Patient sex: M
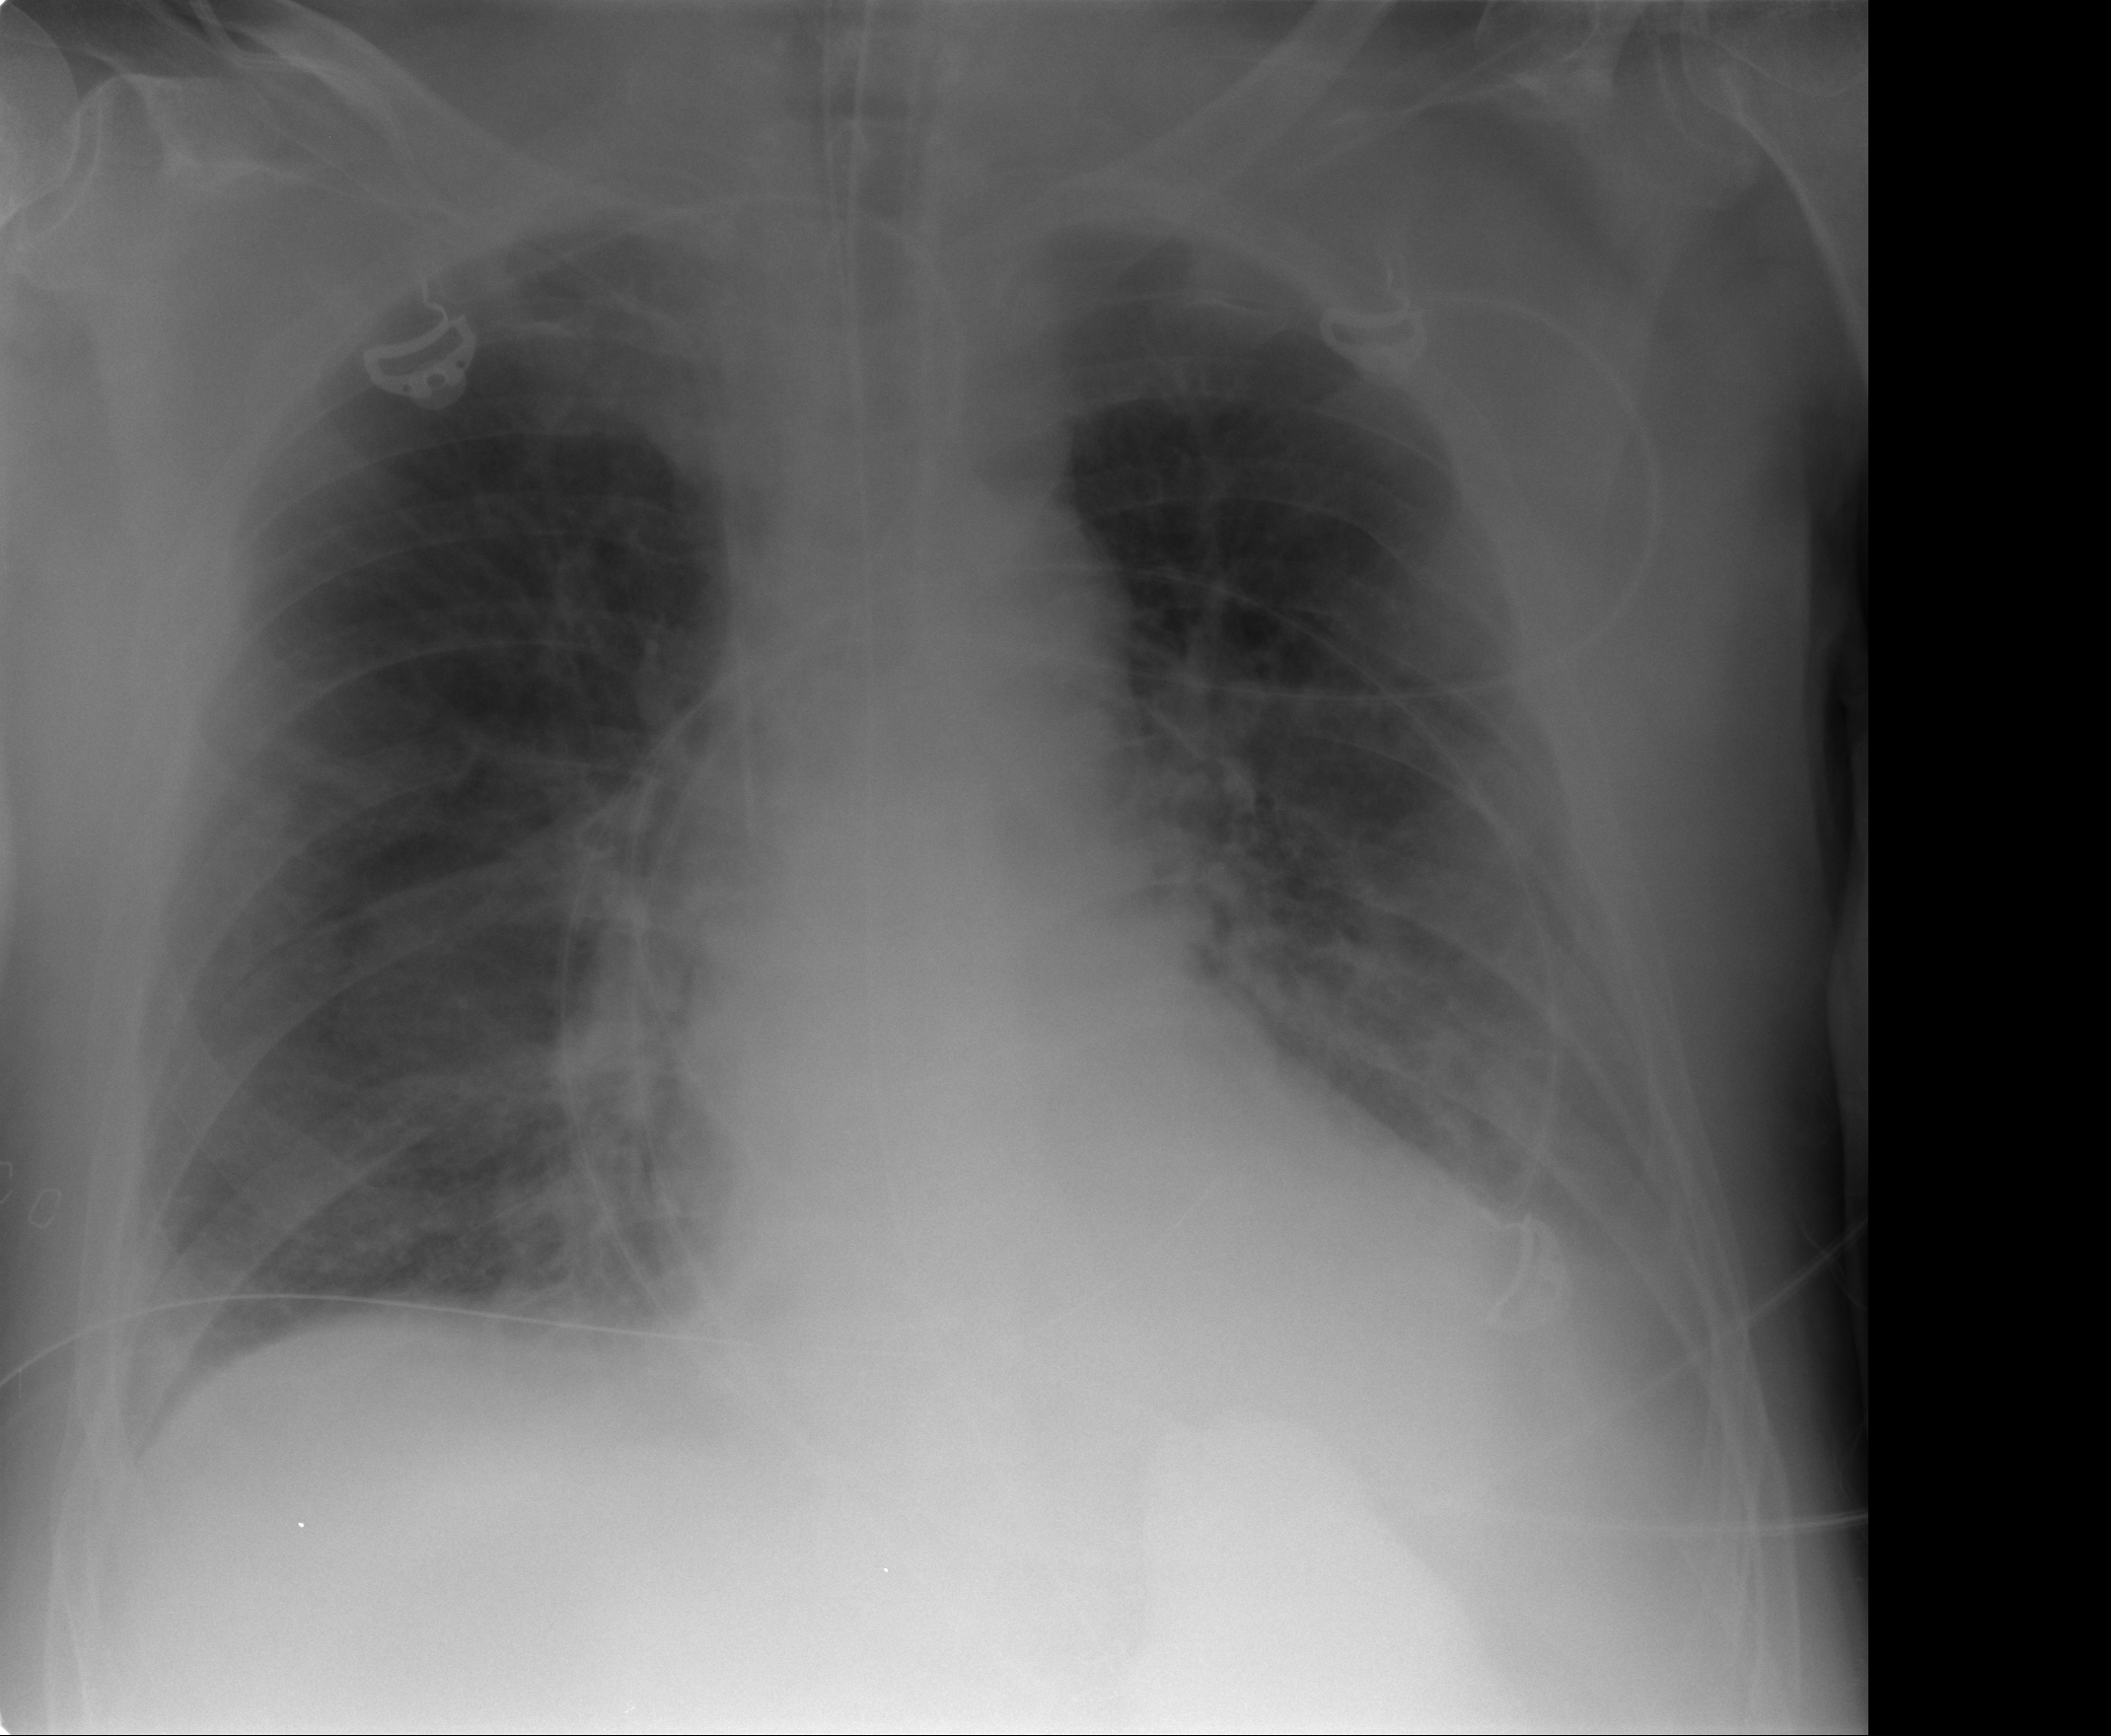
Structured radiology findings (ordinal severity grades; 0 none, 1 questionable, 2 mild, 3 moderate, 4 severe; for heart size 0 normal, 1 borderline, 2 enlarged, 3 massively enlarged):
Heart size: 2
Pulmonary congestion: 2
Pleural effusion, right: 1
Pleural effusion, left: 2
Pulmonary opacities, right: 3
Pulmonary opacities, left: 1
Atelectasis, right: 2
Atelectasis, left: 2